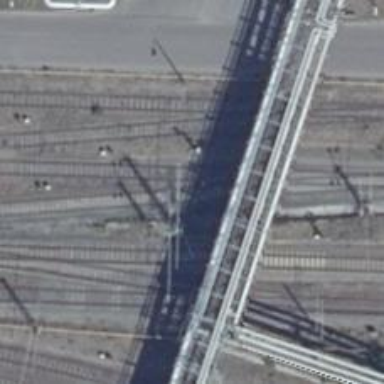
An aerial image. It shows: Rail yard with electrified contact lines for railway operations.